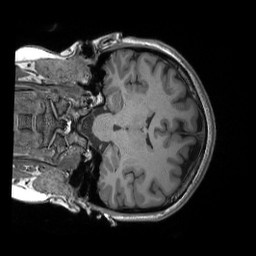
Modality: T1w
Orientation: coronal
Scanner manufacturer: siemens
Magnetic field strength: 3 T
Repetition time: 2.25 s
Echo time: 0.00306 s